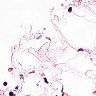
Metastatic tissue present: no